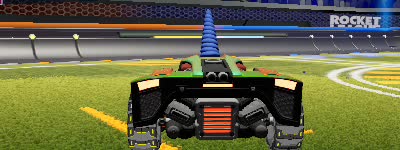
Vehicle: breakout